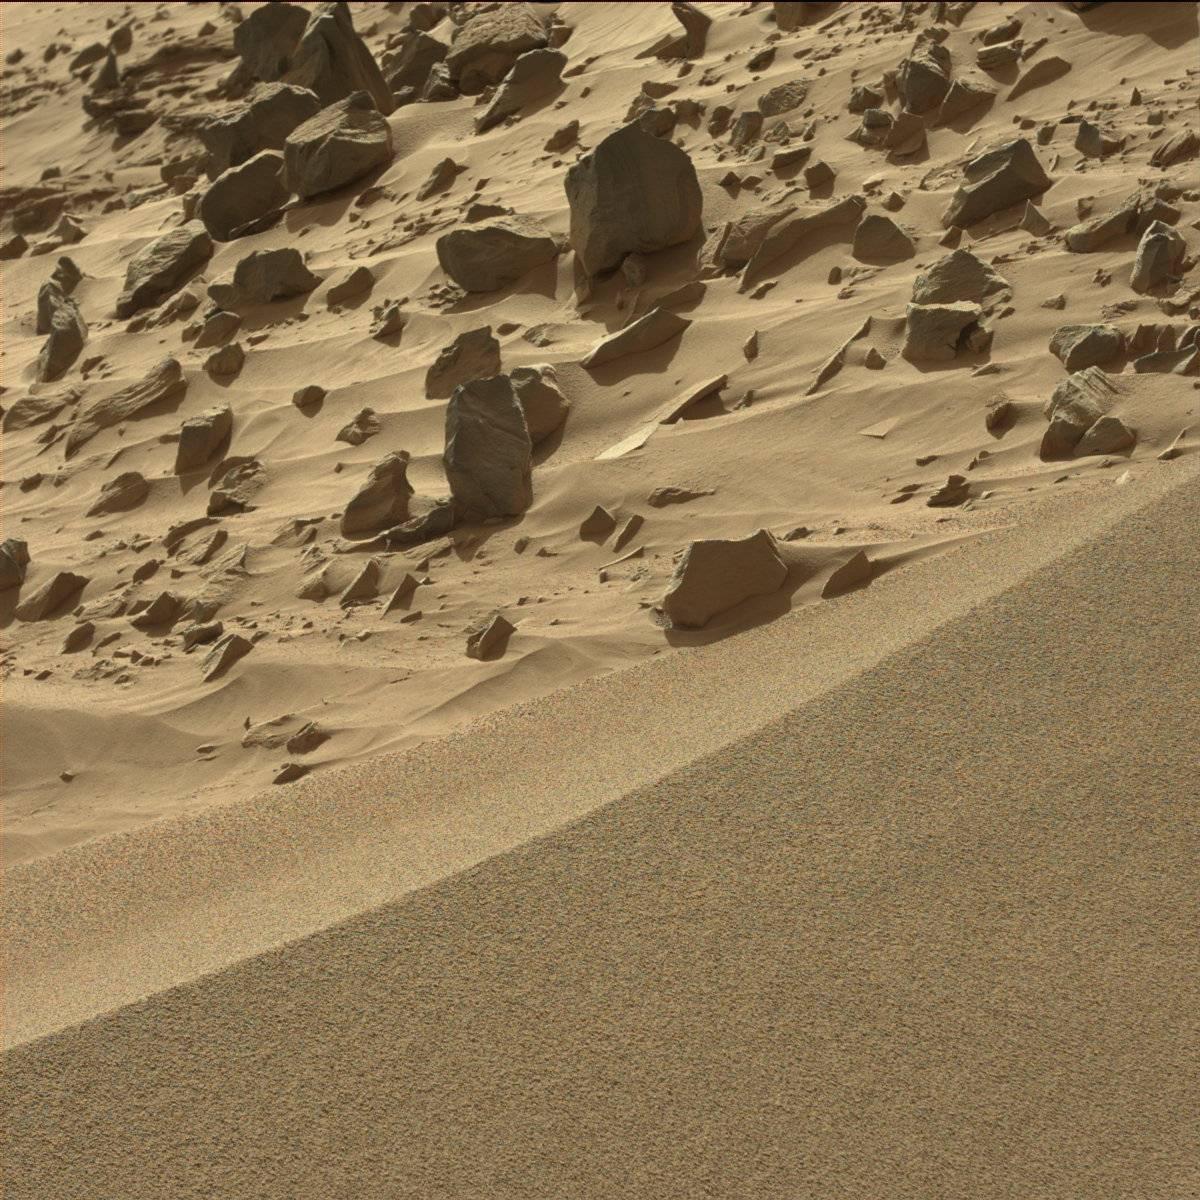
Terrain classes present: Bedrock, Sand / Soil